Question: # Update #1
So I now have the data in the format shown in the screenshot below. The last thing I need to do is take this data and add a percentile column at the end. The percentile is valuable because it will show how common a given password is in the entire data set.
Does anyone have a good idea on a SQL query that will generate that percentile column?

# Original Post
I'm doing some analysis on the hacked "RockYou" password set for a research paper at my university. Long story short, RockYou is a service that allows users to create personalized MySpace widgets. The service was hacked, and the hacker released a giant text file of all of the plain text passwords, without any user information, to the public over a torrent.
I have imported all of the passwords into MySql, and I now have a giant table with <PHONE> password records. I'd like to reform the data so I can quickly get the percentile of any provided password as well as the number of times the password occurs in the data set.
Here's what my current password table looks like:
'''
password
password1
password2
password3
password1
password3
password3
'''
I'd like to turn it into a simplified table that is ordered by occurrences descending. Also, I need some help correctly identifying what percentile any given password is in. Would be in the 100% percentile and be in the 33% percentile?
'''
password occurrences percentile
password3 3 ?
password1 2 ?
password2 1 ?
'''
I'm going to use this data to make a tool that will allow users to quickly see if a password occurs in the data set. The higher the percentile, the more insecure the password. Obviously, if the password is even in the data set that is a bad thing. =]
Any help with SQL queries to get this data reformed would be much appreciated.
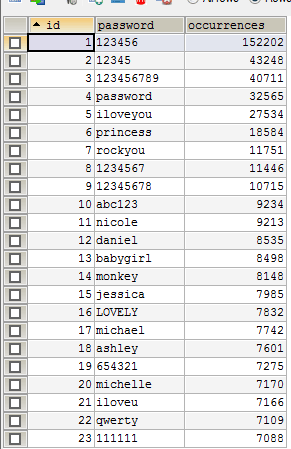
Answer: something like this might help get you started:
'''
select
password,
count(*) as freq,
if(t.total = 0, 0, (count(*)/t.total) * 100) as pct_freq
from
passwords
join (
select count(*) as total from passwords
) t
group by
password
order by
freq desc limit 100;
'''
Personally, I'd be looking at doing this outside of MySQL in C# or whatever. Parse the password file and use a data structure like a Dictionary/Hashtable to tally the data...